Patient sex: M
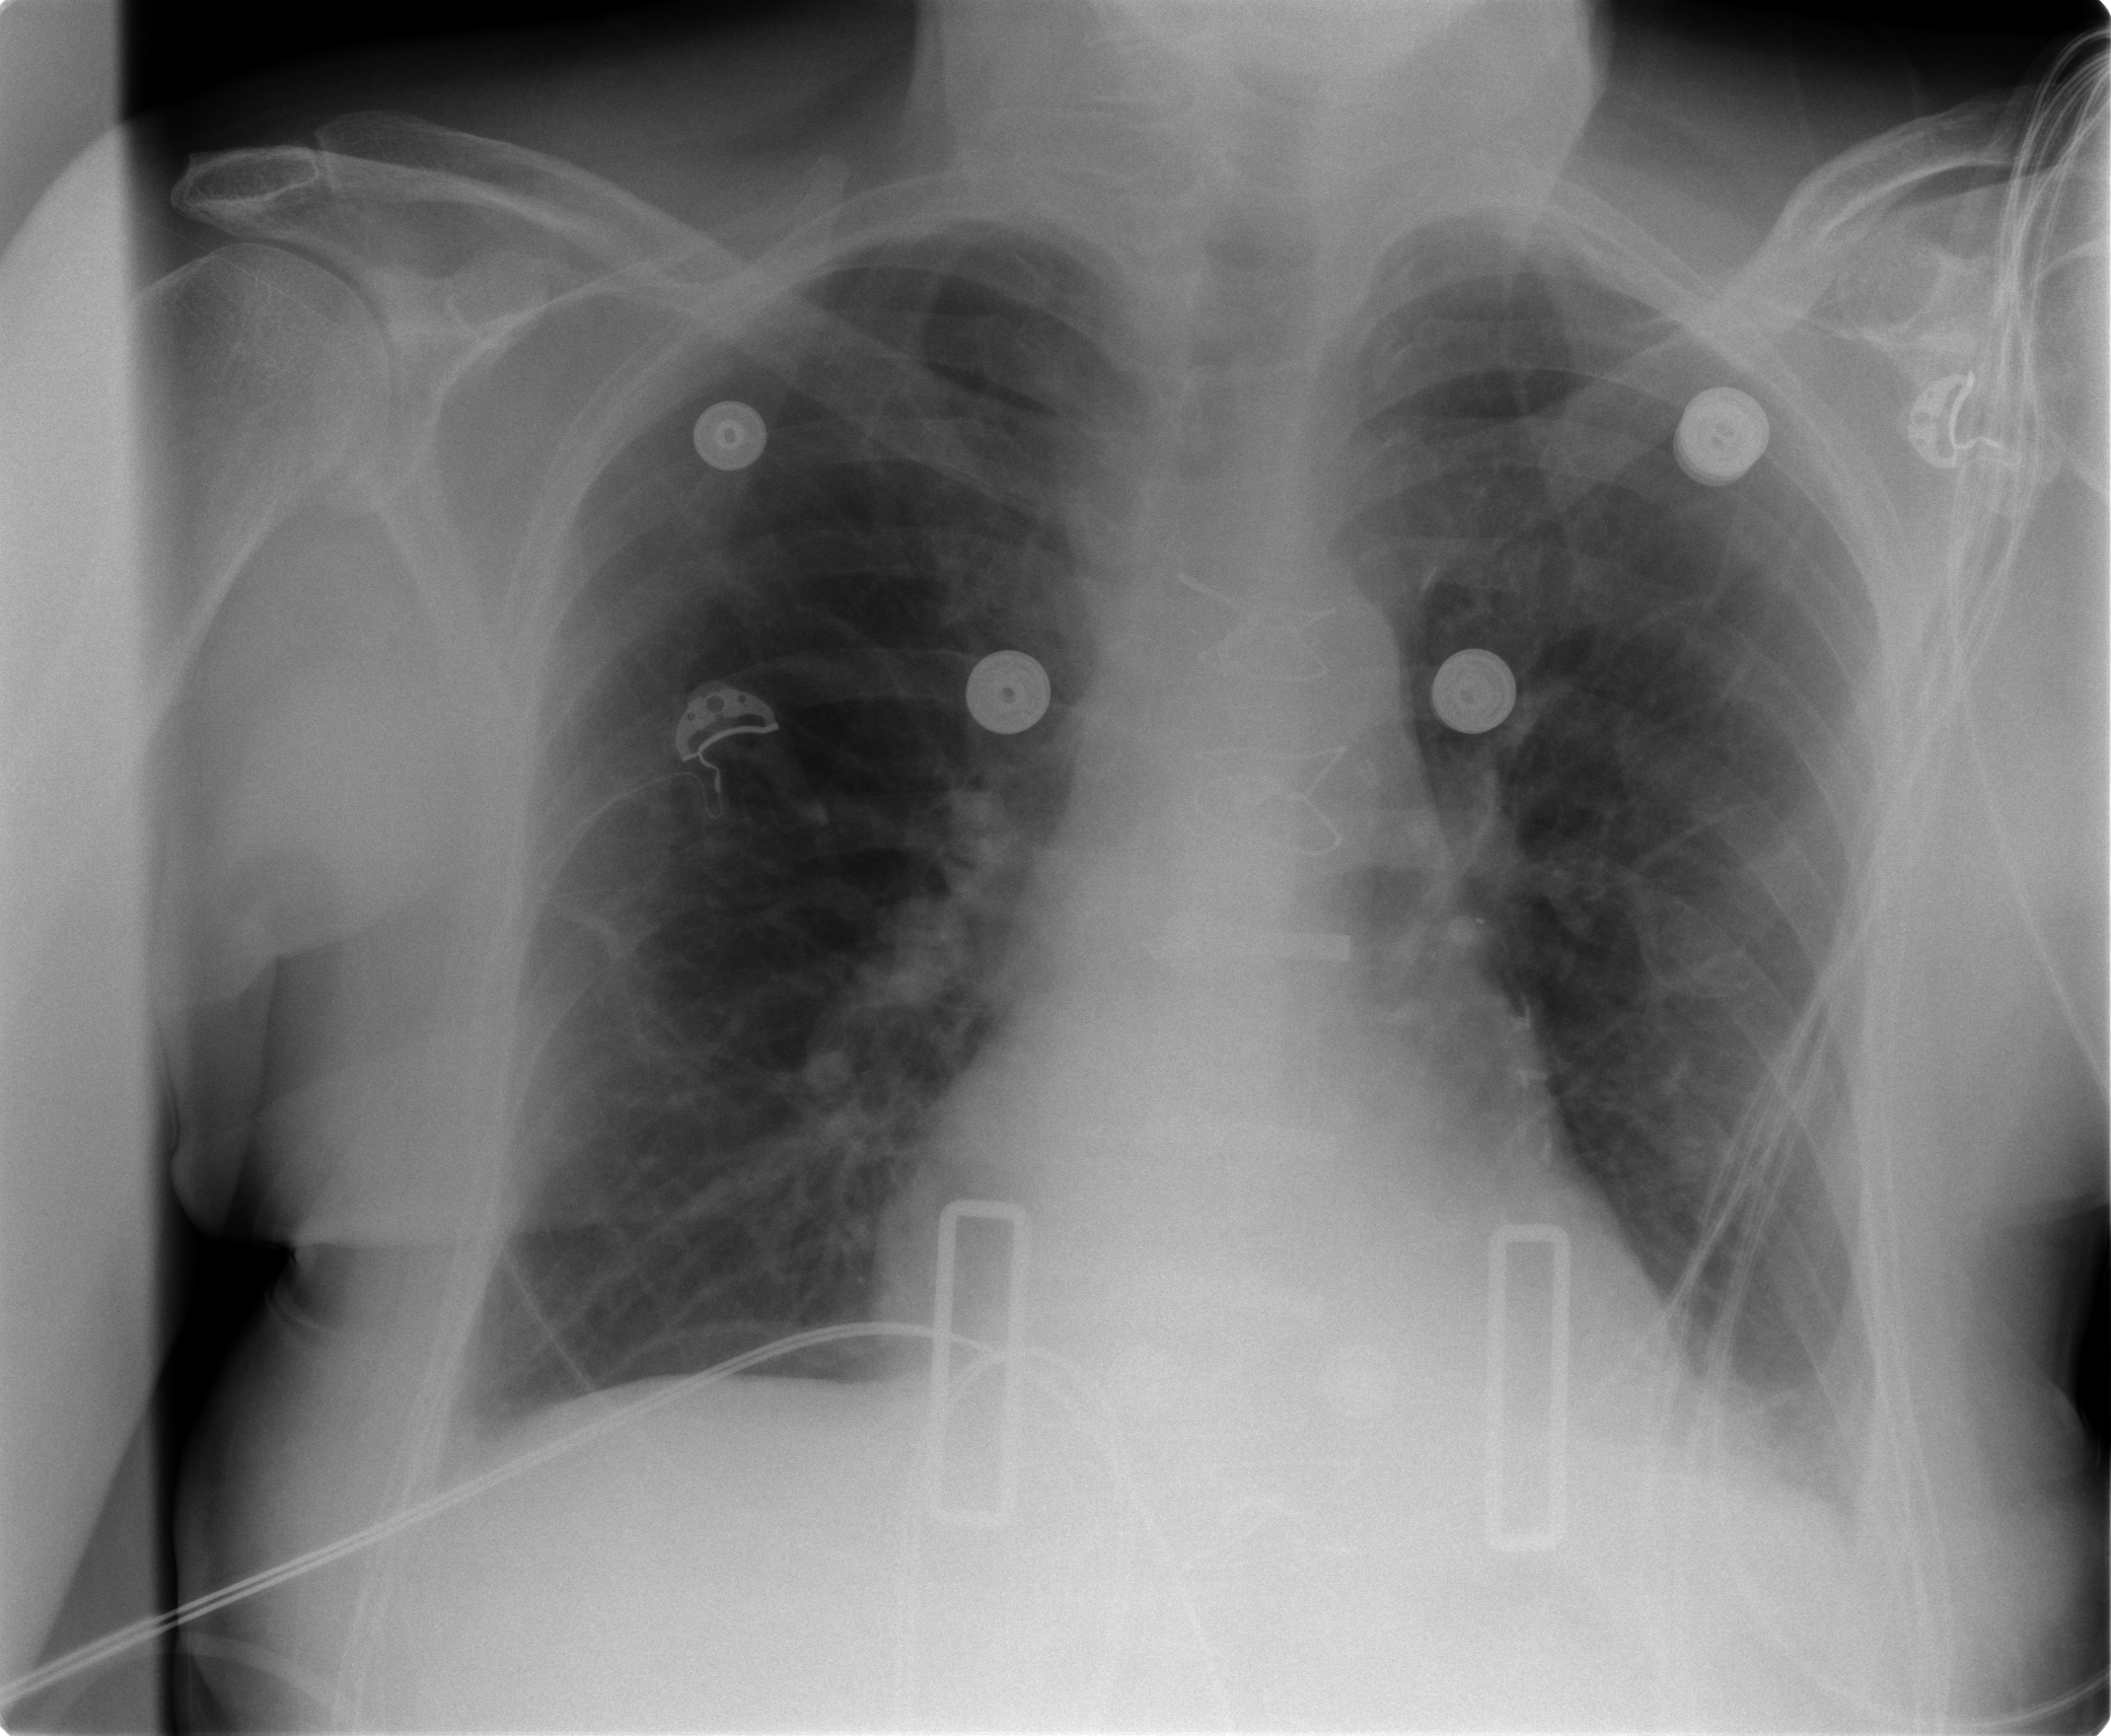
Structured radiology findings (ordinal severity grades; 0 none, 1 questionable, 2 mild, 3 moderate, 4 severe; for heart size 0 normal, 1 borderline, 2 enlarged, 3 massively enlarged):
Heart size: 1
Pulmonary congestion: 0
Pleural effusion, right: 0
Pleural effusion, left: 0
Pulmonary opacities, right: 0
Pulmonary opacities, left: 0
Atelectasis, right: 1
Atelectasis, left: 1